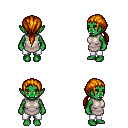
a pixel art fantasy rpg character, female body template, orc, green skin, white tunic, white pants, dark blonde ponytail hairstyle, four views (front, back, left, right), 2x2 character sprite sheet, small pixel art, hard edges, no anti-aliasing